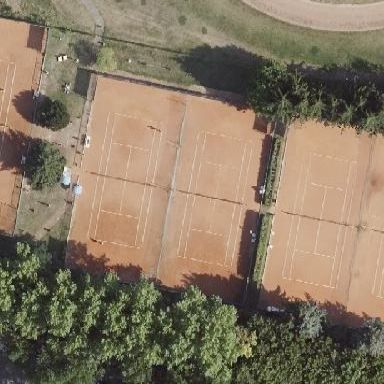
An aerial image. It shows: Clay tennis court in leisure land pitch.